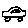
Label: car